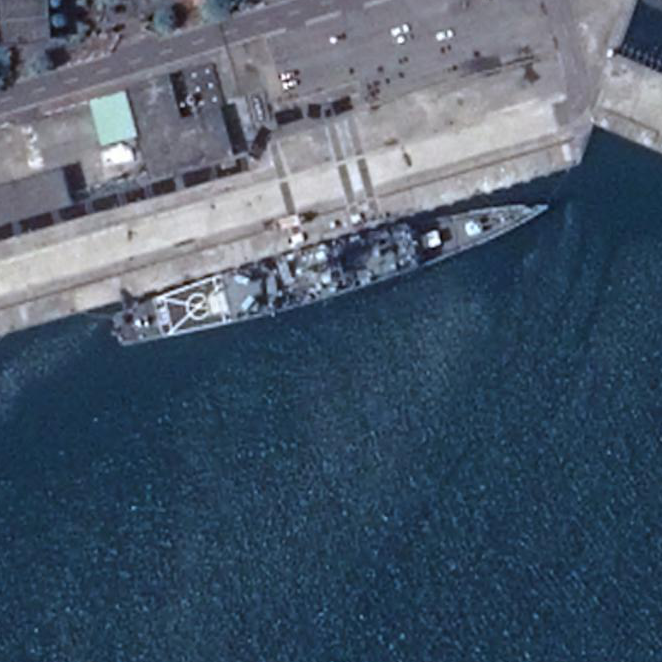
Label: Kidd-class_destroyer